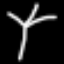
Label: palm tree